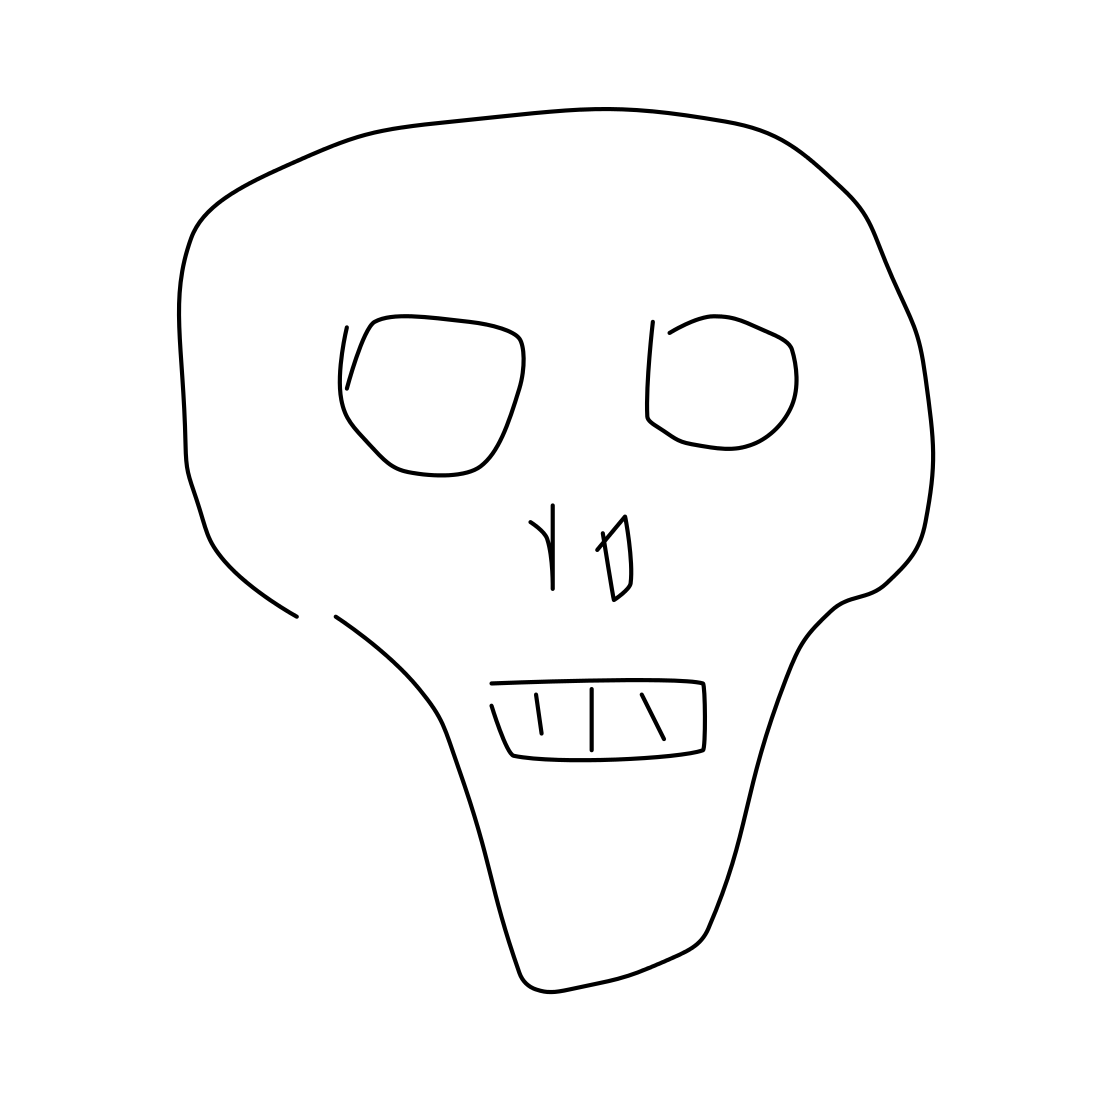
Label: skull